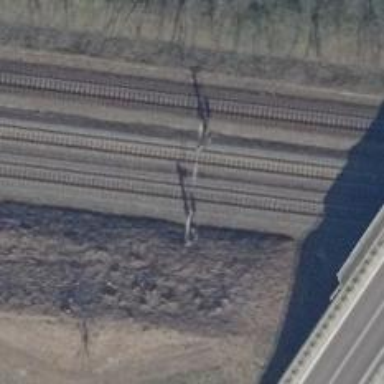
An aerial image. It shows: Railway with electrified contact lines.